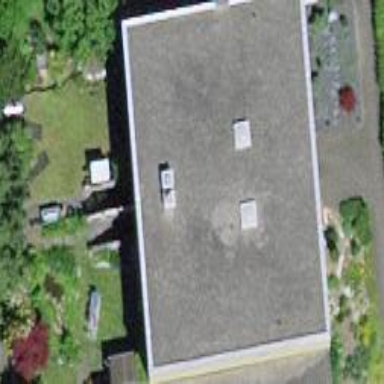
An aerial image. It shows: Building.